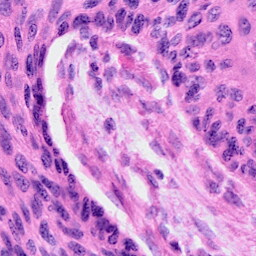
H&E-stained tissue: Cervix